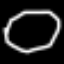
Label: octagon